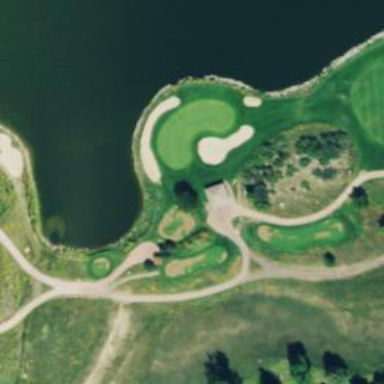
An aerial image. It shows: Golf cartpath that is also road path.